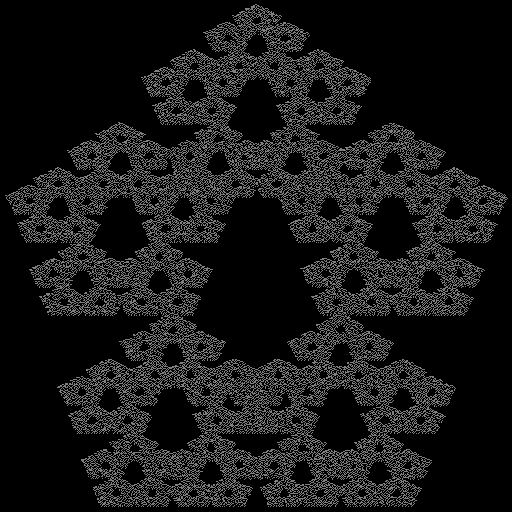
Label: sierpinski_pentagon